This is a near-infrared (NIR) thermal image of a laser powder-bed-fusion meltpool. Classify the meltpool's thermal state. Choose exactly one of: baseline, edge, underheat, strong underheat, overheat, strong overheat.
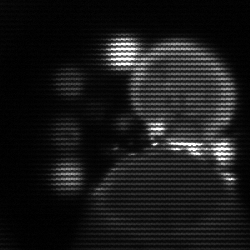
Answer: edge